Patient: sex M, age 33
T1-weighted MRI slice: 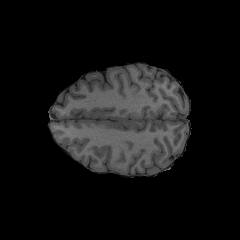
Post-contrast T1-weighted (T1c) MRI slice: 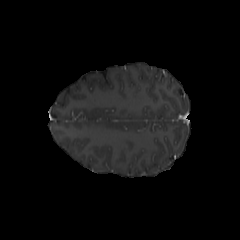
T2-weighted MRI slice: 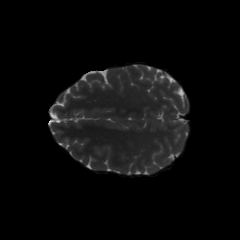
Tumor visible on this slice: no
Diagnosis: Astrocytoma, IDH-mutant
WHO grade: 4